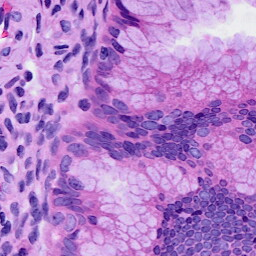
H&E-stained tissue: Cervix